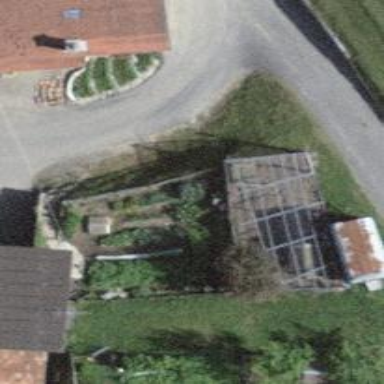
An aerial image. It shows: Farm.